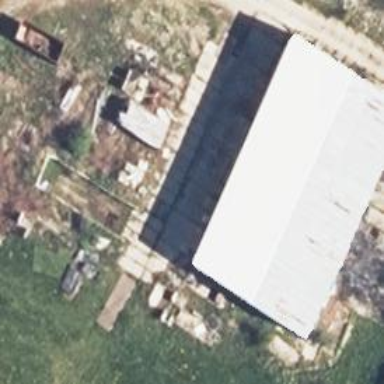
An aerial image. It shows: Industrial building.